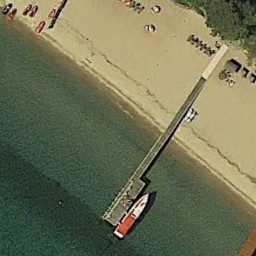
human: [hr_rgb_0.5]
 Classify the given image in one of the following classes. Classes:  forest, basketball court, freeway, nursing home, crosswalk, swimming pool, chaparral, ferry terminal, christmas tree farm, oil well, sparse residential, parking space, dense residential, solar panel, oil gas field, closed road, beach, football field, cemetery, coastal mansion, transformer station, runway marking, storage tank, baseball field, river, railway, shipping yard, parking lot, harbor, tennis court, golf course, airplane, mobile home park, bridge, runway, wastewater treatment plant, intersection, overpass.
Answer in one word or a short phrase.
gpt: ferry terminal